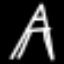
Label: The Eiffel Tower